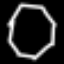
Label: octagon